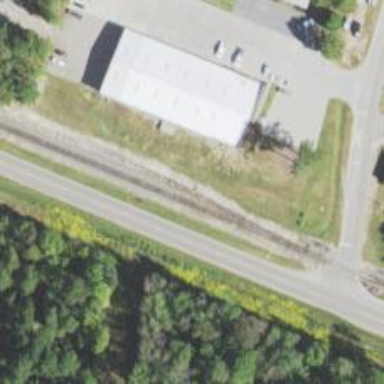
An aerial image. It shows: Railway siding with rails.